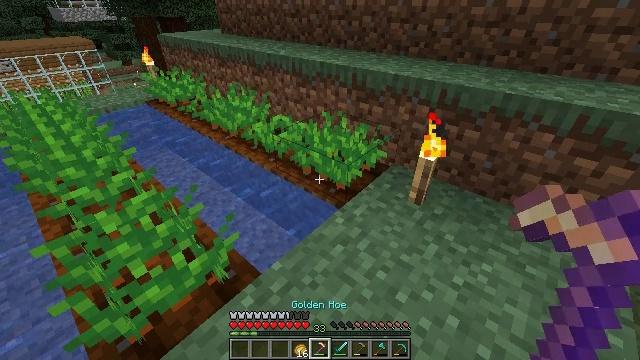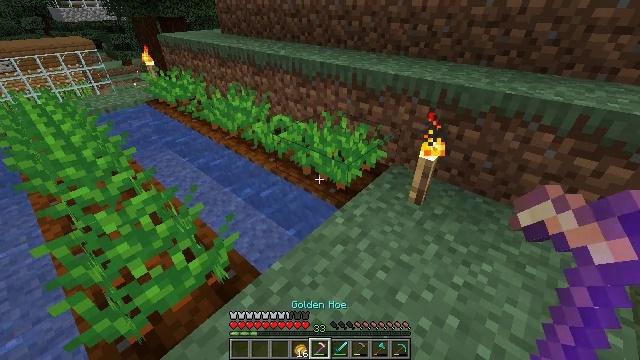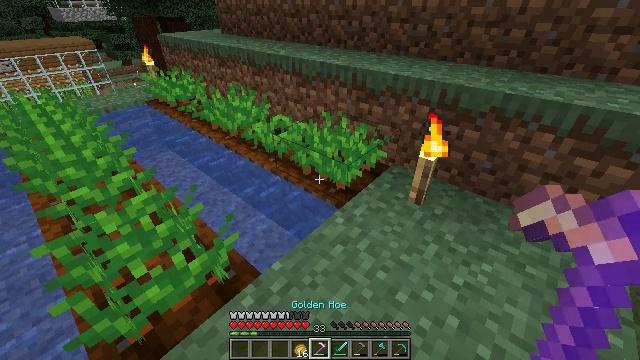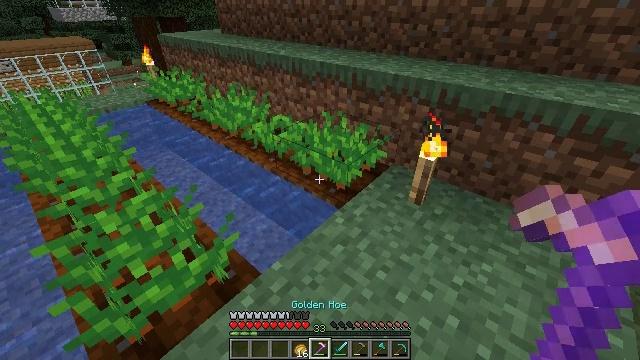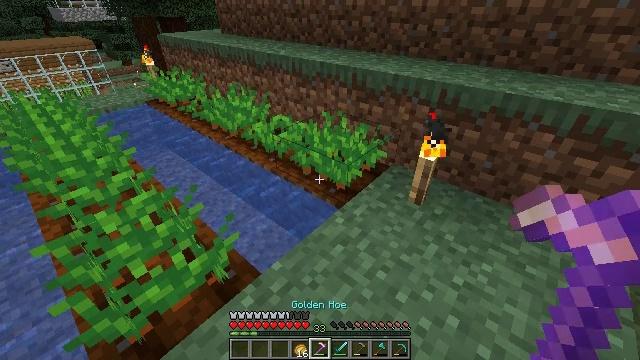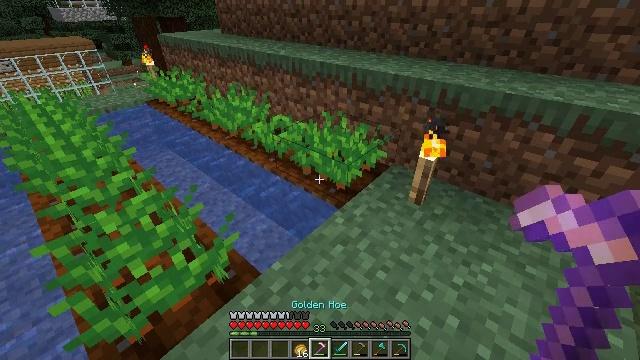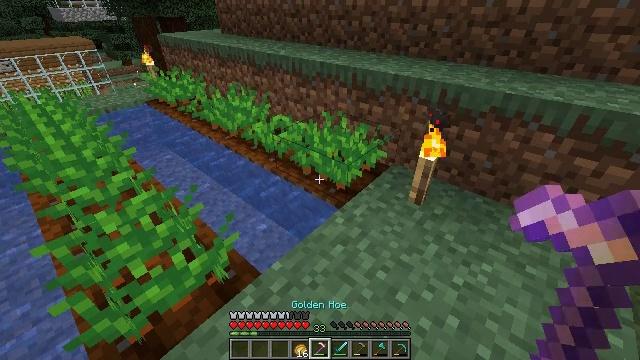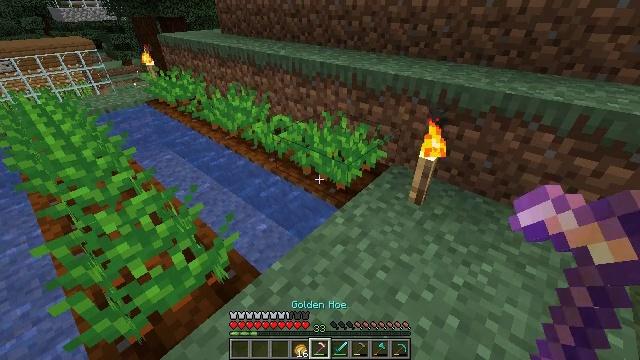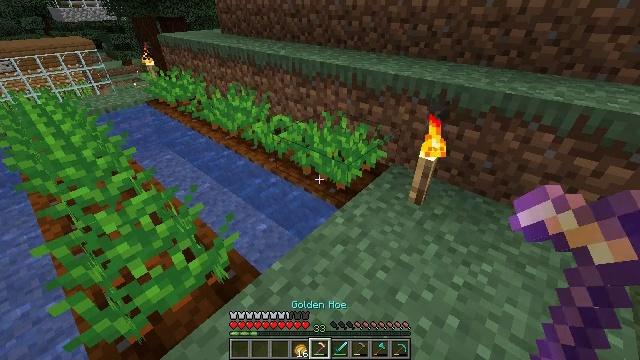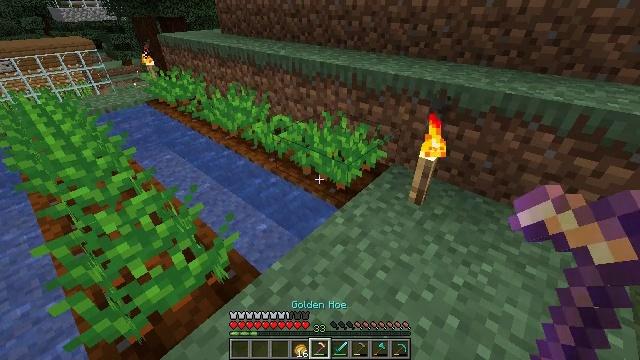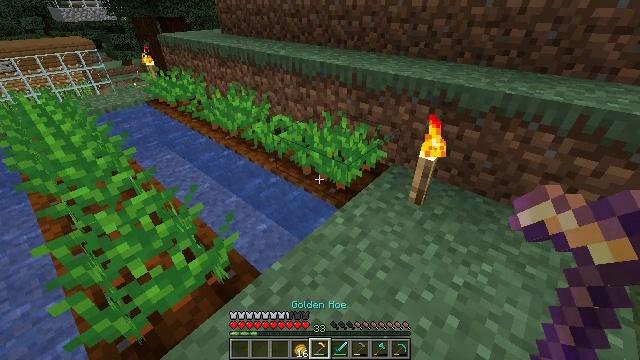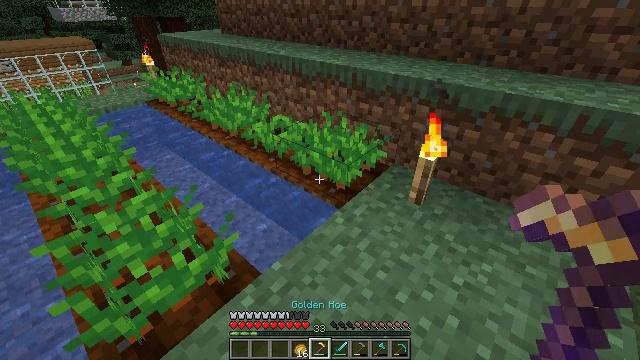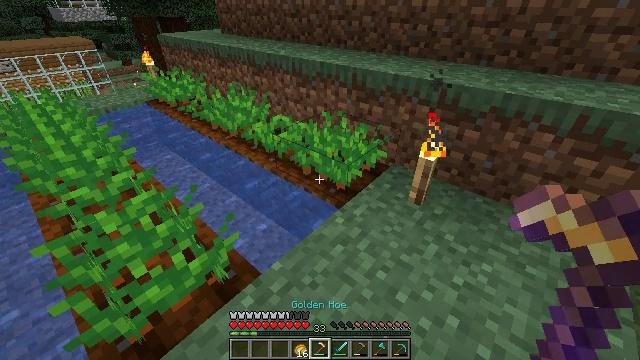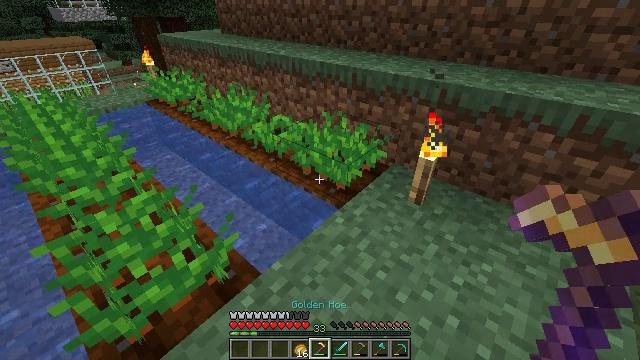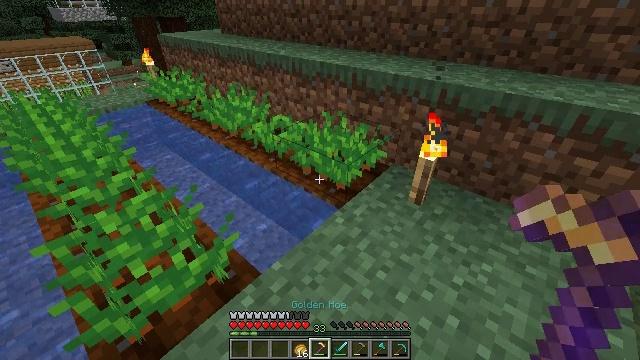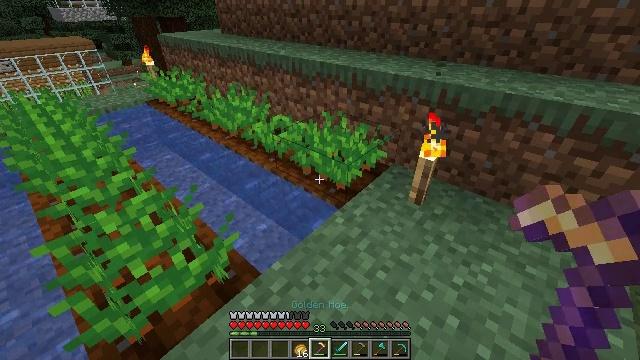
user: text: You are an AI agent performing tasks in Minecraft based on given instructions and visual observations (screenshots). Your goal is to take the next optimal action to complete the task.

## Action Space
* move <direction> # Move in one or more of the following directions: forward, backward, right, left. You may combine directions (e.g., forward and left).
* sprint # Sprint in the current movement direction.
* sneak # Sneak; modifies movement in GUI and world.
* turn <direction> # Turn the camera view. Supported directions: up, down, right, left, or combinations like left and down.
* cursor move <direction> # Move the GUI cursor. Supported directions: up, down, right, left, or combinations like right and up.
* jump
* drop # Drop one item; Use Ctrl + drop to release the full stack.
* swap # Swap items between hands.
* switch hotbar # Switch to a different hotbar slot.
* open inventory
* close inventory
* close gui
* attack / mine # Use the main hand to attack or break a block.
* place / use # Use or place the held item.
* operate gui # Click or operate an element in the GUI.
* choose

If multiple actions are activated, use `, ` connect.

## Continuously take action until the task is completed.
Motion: motion action
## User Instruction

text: Mine the fully grown carrots.
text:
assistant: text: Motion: no_op
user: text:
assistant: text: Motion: no_op
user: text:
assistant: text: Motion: no_op
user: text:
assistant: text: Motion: no_op
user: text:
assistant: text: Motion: no_op
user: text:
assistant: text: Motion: no_op
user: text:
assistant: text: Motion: no_op
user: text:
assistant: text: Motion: no_op
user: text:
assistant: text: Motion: no_op
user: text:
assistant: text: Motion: no_op
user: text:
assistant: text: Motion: no_op
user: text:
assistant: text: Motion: no_op
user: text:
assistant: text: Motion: no_op
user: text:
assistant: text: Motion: no_op
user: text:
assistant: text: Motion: no_op
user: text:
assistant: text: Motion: no_op
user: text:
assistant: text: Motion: no_op
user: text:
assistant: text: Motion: no_op
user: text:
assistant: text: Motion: no_op
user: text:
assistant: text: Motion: no_op
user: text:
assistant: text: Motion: no_op
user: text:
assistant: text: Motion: no_op
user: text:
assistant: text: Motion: no_op
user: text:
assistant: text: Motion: no_op
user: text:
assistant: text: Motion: no_op
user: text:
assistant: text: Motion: no_op
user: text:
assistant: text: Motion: no_op
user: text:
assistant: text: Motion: turn left and down
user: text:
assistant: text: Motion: turn left
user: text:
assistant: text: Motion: turn left